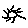
Label: sun